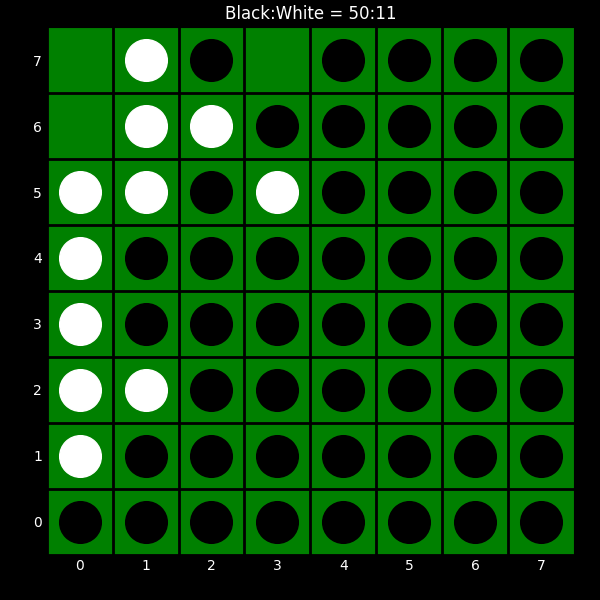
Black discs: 50
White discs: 11